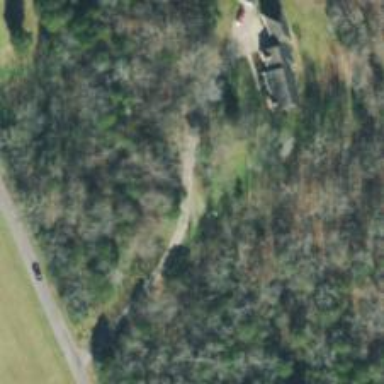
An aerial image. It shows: Driveway.